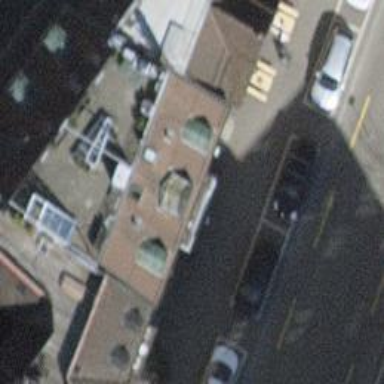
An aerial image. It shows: Pub.